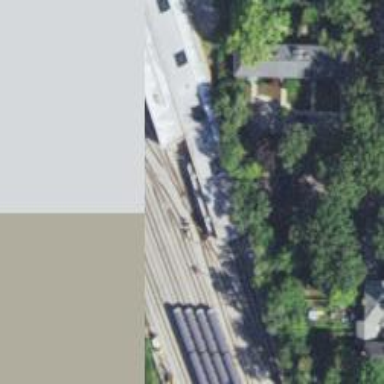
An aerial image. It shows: Electrified rail passing through service yard.